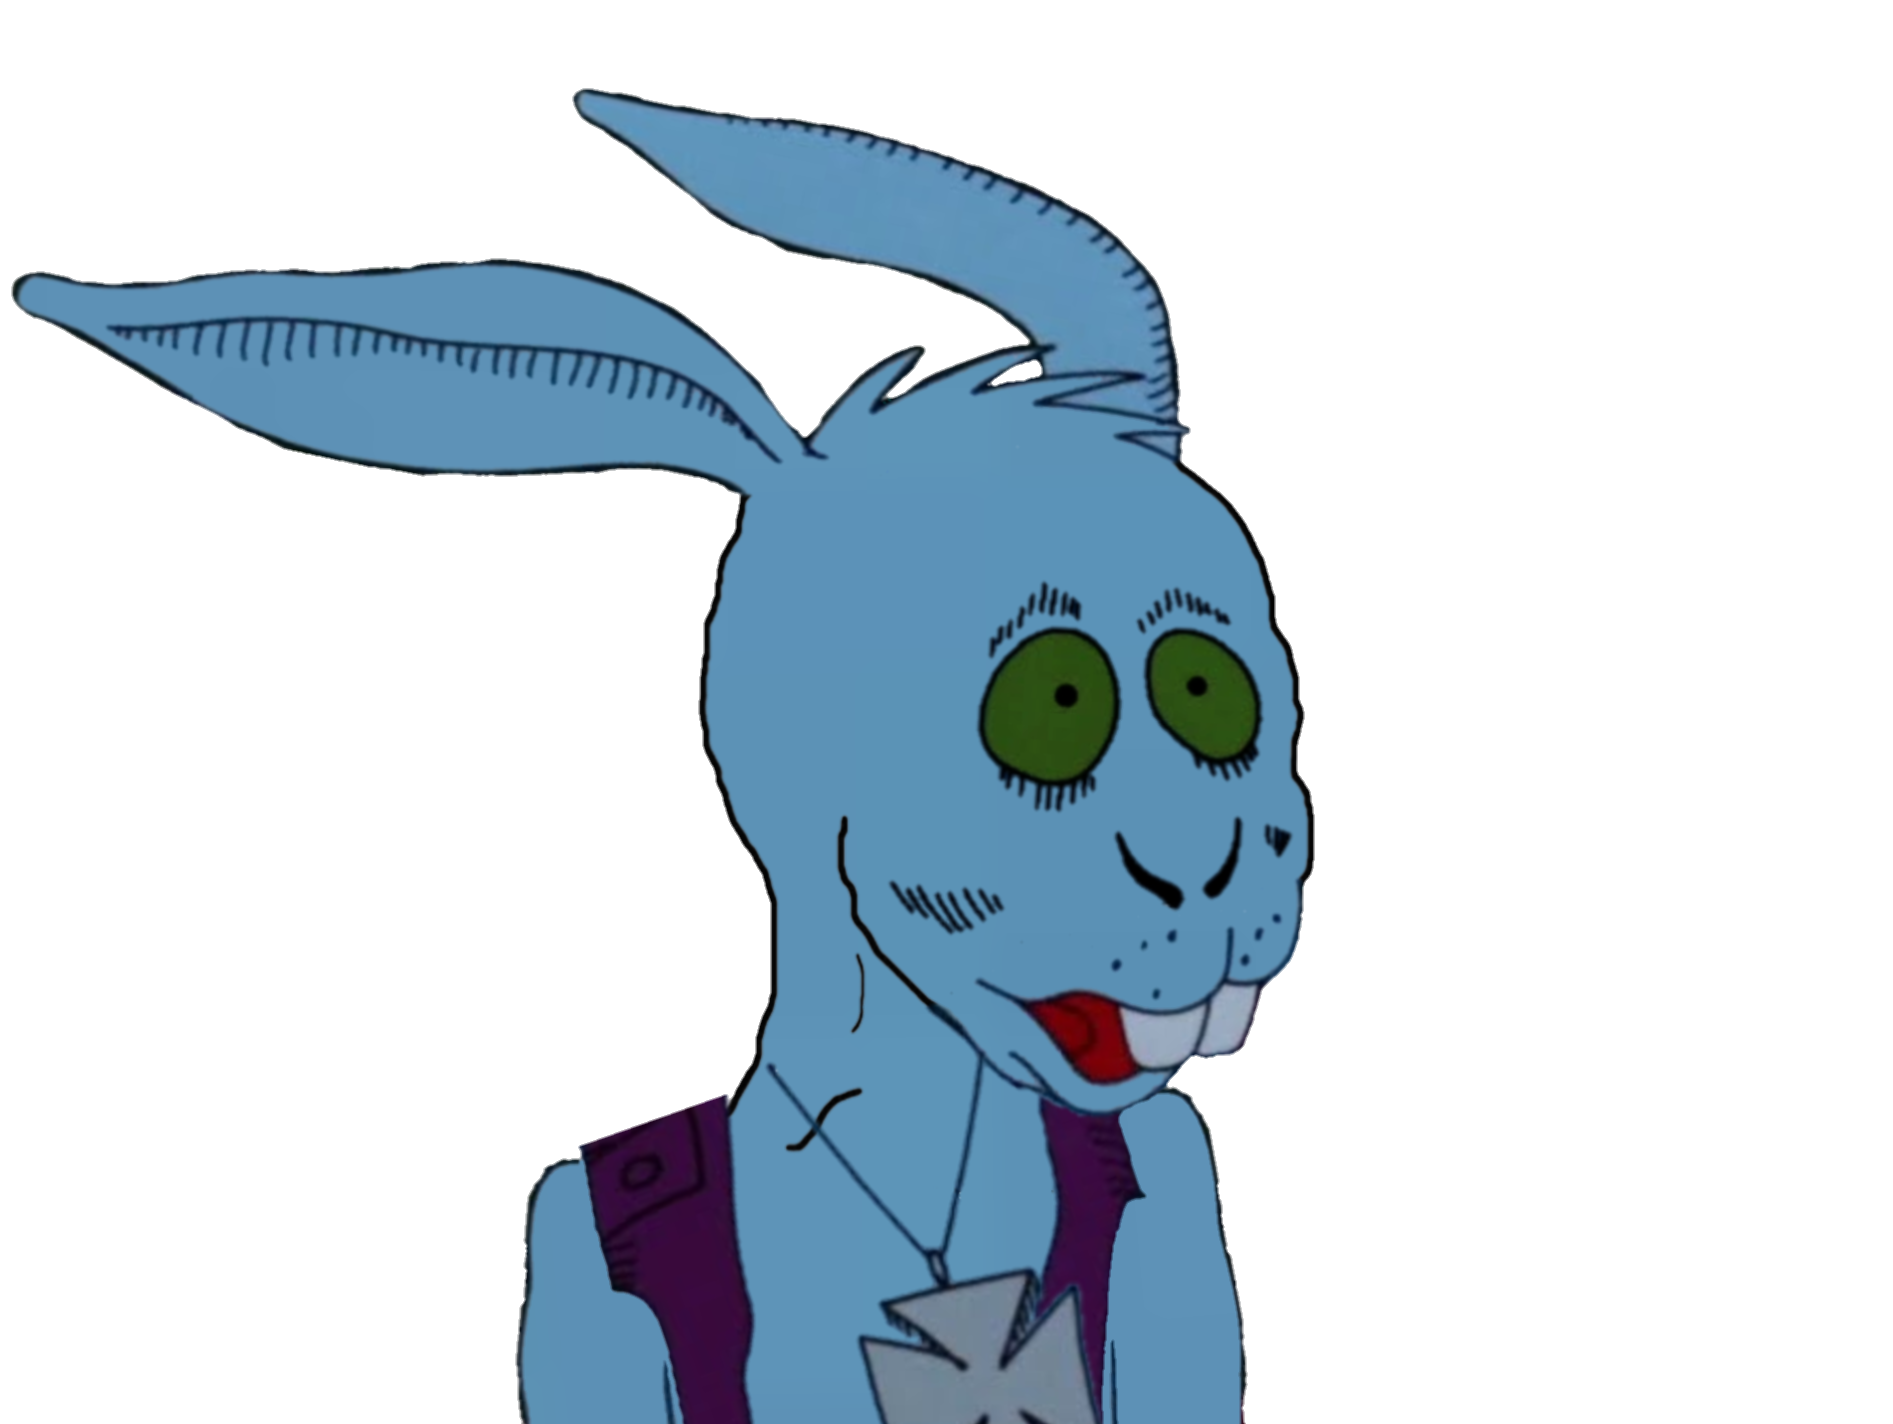
Label: 5_Animal